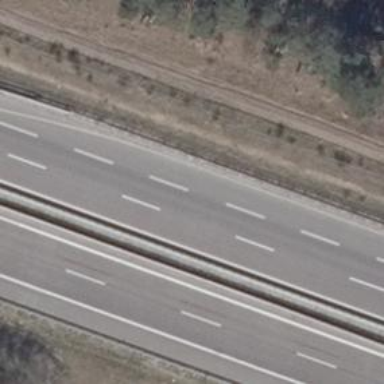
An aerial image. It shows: Motorway.